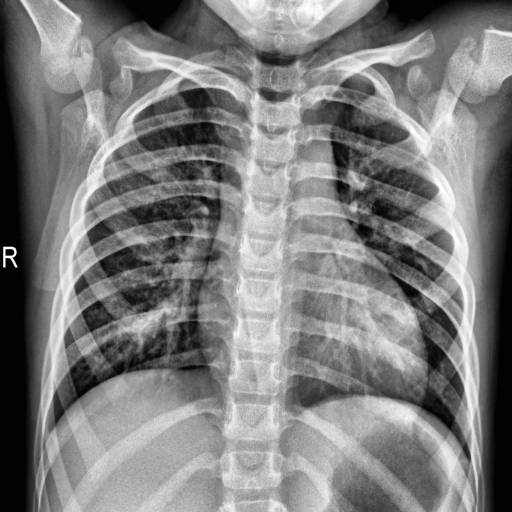
Finding: NORMAL